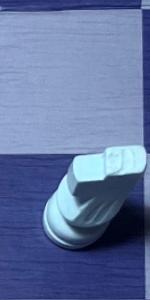
Label: Knight_White